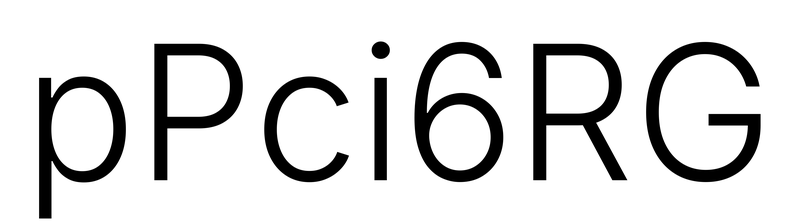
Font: Inter_Light